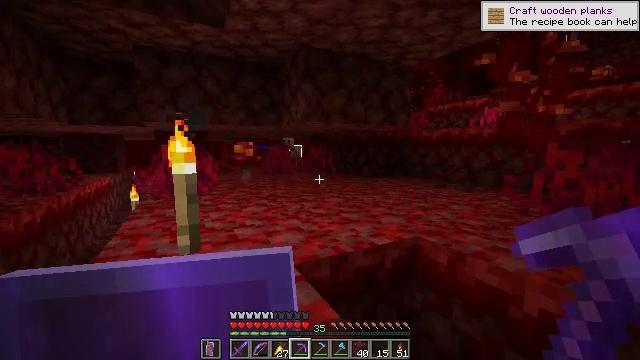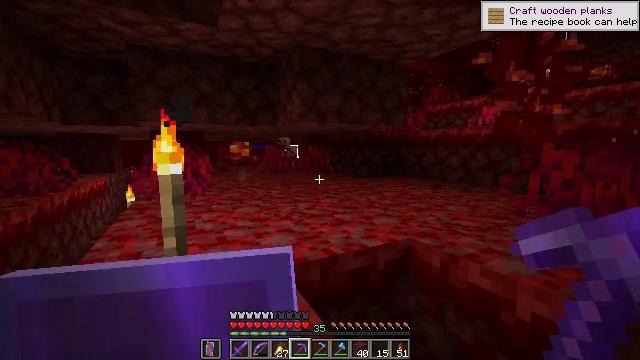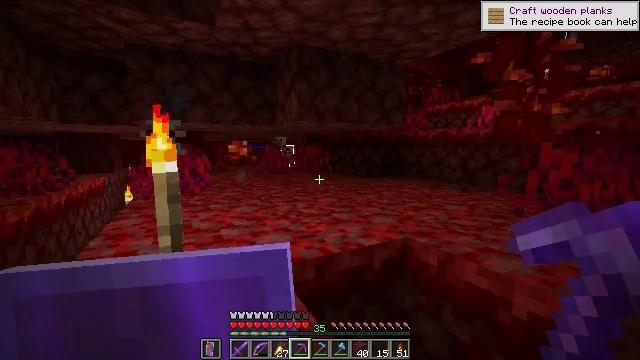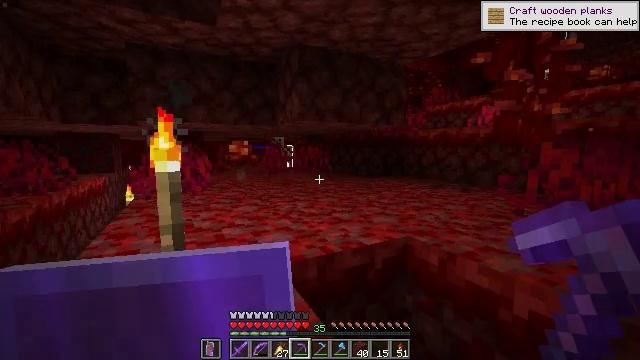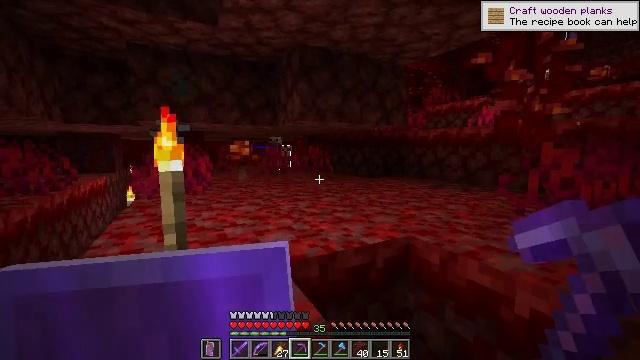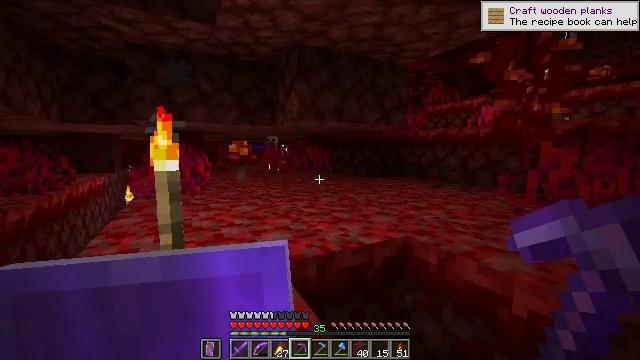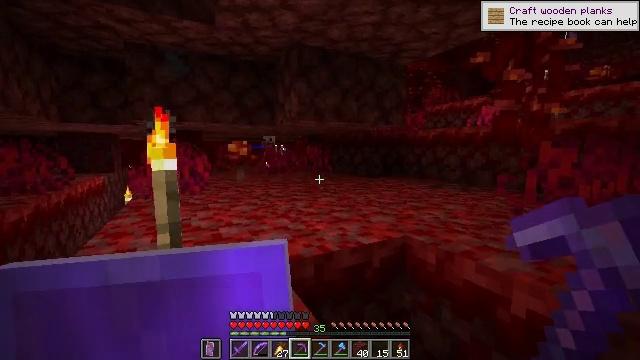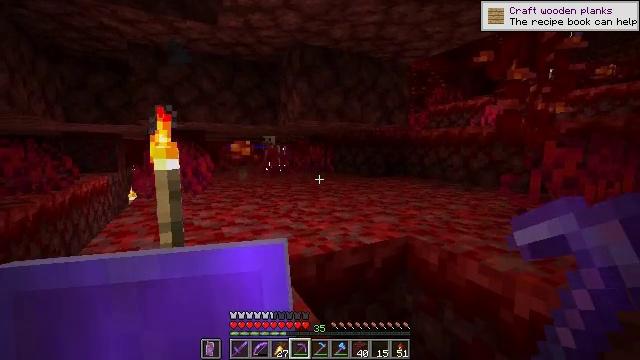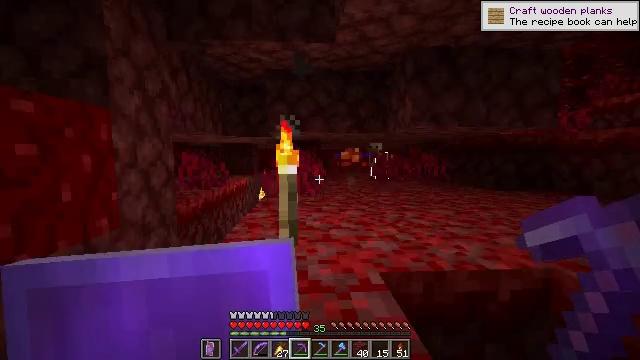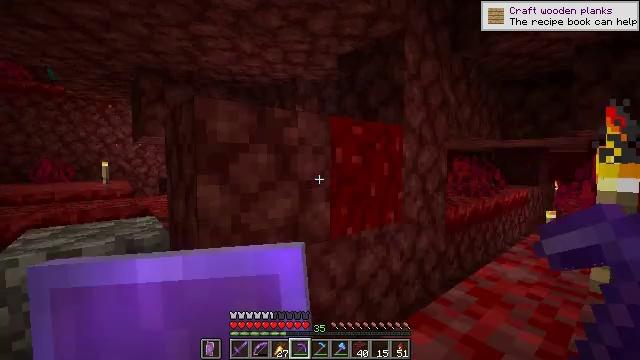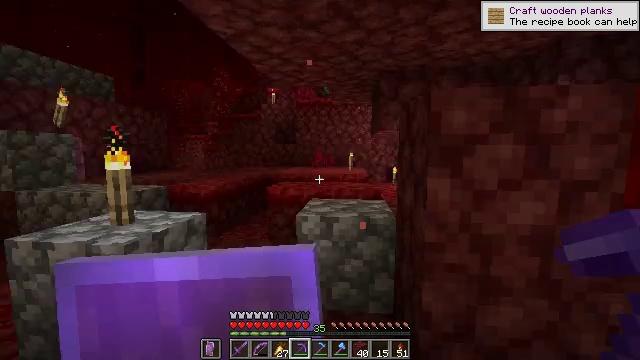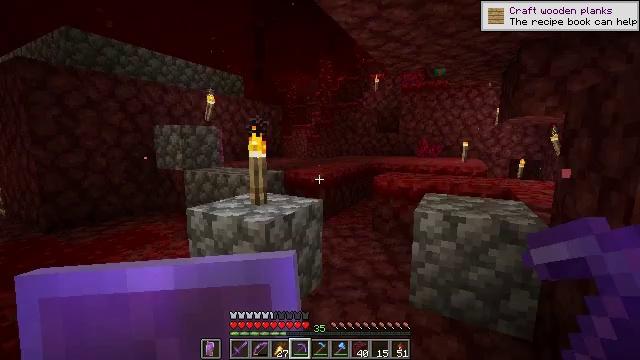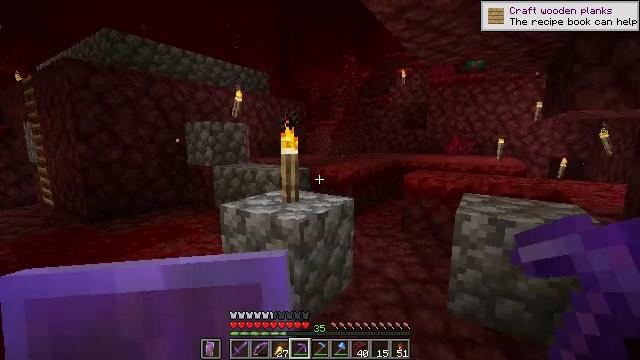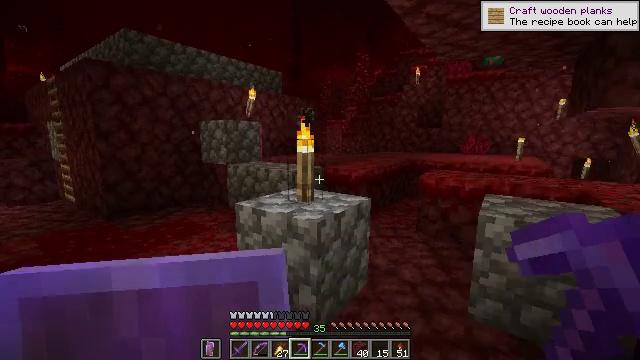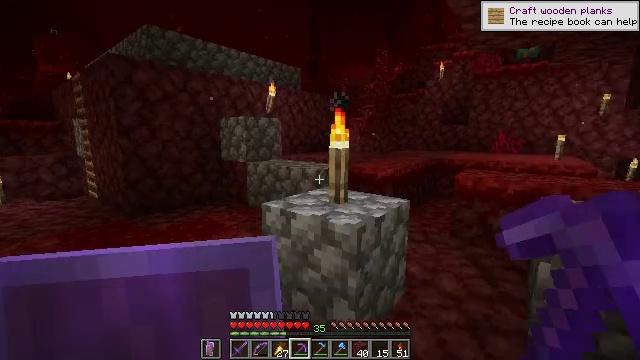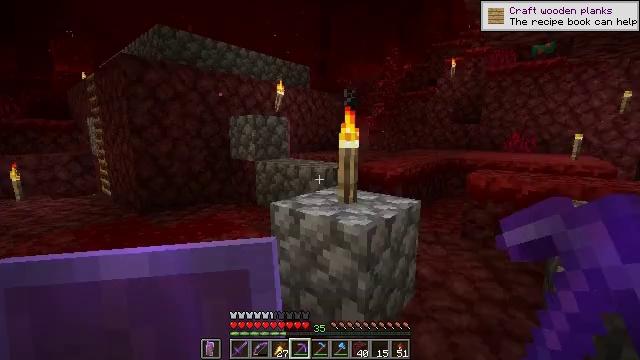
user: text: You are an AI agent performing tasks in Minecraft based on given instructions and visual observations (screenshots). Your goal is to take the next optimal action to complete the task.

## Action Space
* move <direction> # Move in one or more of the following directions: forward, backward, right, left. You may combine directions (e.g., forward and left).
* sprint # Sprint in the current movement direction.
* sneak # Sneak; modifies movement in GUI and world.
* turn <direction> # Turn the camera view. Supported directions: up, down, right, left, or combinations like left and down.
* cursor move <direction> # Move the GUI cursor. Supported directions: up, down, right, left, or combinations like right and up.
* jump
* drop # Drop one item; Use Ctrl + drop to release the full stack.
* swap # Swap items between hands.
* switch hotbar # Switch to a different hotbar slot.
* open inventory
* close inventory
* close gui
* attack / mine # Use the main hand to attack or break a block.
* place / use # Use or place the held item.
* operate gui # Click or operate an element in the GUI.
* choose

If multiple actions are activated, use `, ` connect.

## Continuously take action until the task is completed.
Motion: motion action
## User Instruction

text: Mine the nether wart block in the Nether.
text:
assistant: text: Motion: move forward and move left
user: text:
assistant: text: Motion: move forward and move left
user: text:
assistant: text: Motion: move forward and move left
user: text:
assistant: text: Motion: move forward
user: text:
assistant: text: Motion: no_op
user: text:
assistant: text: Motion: no_op
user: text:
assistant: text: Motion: no_op
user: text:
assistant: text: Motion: turn left and up
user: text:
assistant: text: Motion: move left, turn left and up
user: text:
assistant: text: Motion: move left, turn left and down
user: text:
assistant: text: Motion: move left, turn left and down
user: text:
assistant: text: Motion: move forward and move left, turn left
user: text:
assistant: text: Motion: move forward and move left, turn left
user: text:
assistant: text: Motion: move forward, turn left
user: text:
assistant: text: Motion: move forward, turn left
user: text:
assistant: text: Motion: move forward
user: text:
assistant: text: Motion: move forward, turn left
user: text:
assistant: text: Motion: move forward
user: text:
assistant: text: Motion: move forward, sprint
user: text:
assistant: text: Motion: move forward, sprint
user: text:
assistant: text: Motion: move forward, sprint
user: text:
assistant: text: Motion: move forward, sprint
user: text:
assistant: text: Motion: move forward, sprint
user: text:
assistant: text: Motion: move forward, sprint
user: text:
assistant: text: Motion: move forward, sprint
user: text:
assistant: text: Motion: move forward, sprint
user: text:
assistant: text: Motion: move forward, sprint, jump
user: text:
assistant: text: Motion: move forward, sprint, jump
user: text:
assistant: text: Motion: move forward, sprint, jump
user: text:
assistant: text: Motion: move forward, sprint, jump